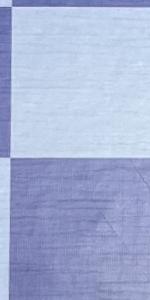
Label: Empty